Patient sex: M
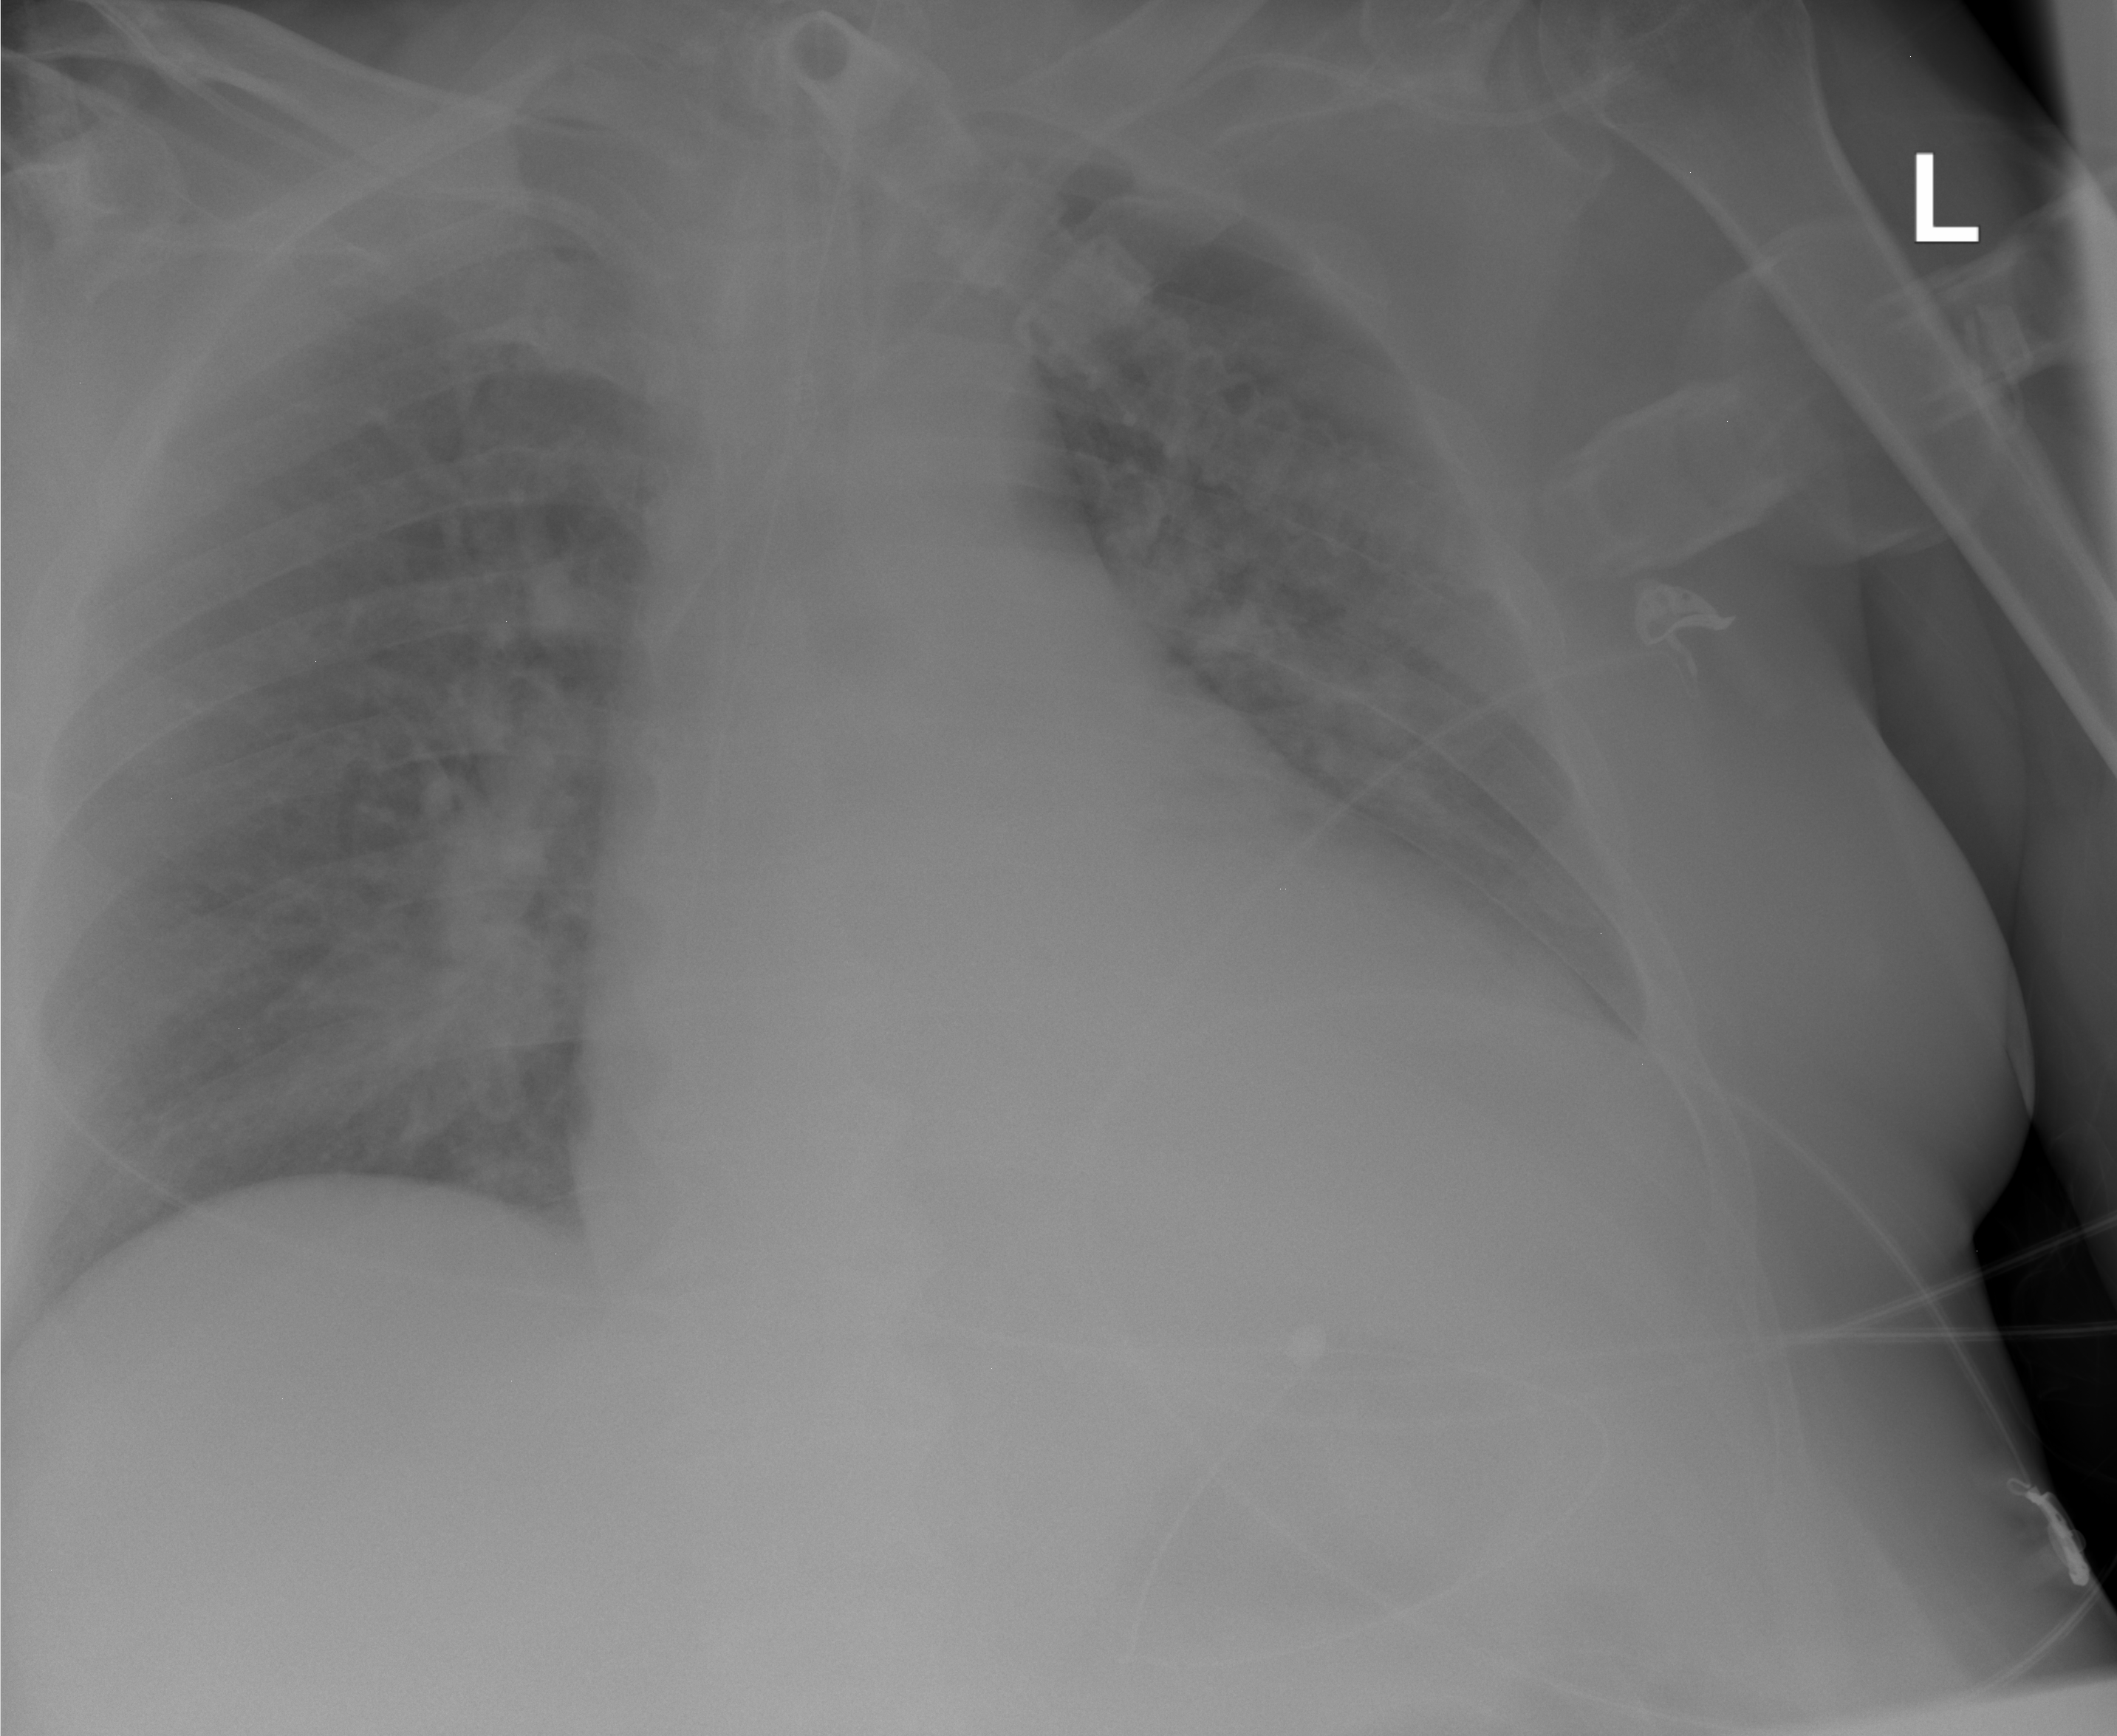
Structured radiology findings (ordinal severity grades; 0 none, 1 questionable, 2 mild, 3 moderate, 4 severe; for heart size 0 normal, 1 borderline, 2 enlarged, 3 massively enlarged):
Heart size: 2
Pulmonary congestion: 2
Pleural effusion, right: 0
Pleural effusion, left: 2
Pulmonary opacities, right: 2
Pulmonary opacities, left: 2
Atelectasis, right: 0
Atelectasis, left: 2